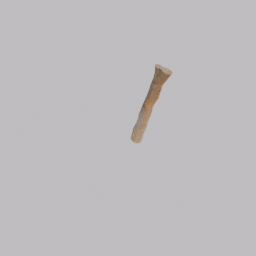
Label: nature